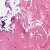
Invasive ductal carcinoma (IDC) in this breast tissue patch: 0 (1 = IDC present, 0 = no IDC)